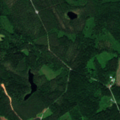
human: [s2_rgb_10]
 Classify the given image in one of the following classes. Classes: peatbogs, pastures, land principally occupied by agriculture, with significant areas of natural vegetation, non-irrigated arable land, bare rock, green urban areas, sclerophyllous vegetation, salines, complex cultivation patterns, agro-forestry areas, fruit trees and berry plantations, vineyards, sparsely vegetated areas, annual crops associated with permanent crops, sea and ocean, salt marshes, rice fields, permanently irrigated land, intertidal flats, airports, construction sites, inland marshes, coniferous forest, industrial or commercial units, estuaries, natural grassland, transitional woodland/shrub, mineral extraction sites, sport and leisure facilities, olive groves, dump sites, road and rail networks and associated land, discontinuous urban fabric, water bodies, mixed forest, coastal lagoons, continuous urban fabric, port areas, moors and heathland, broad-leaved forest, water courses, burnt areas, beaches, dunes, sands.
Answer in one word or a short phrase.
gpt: coniferous forest, mixed forest